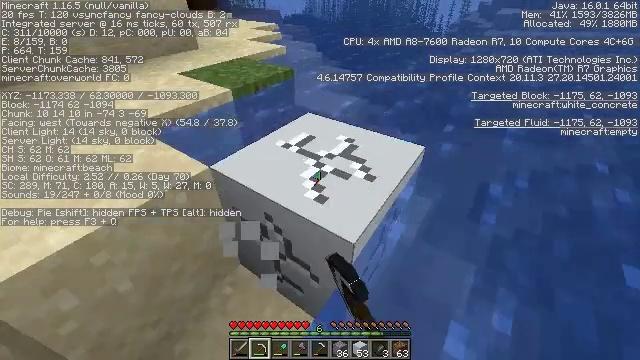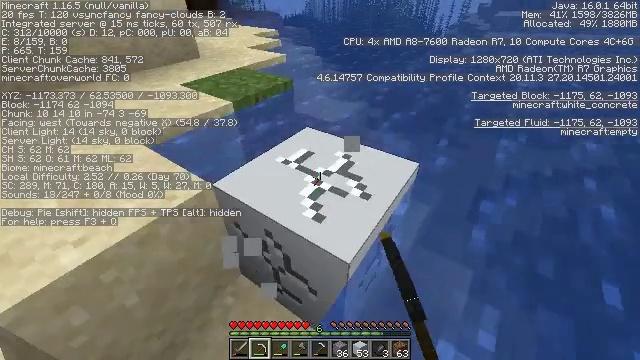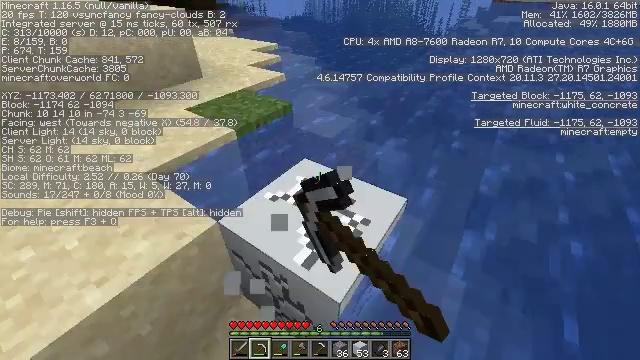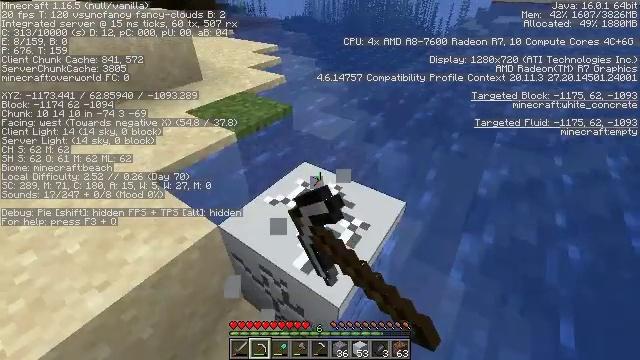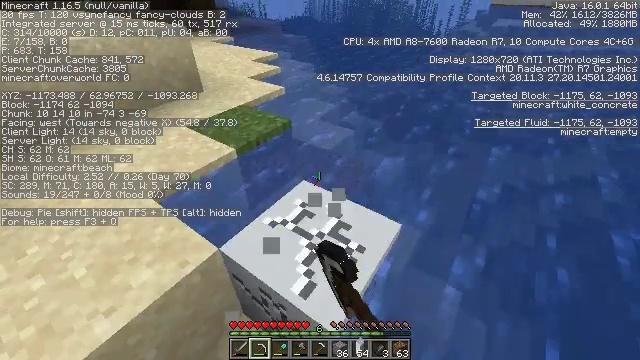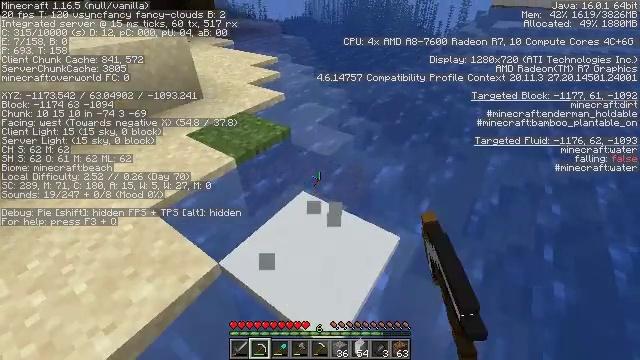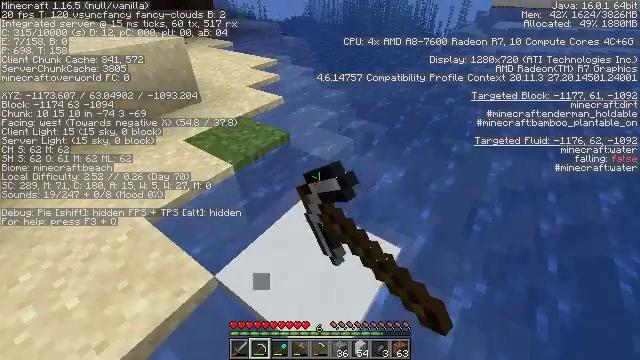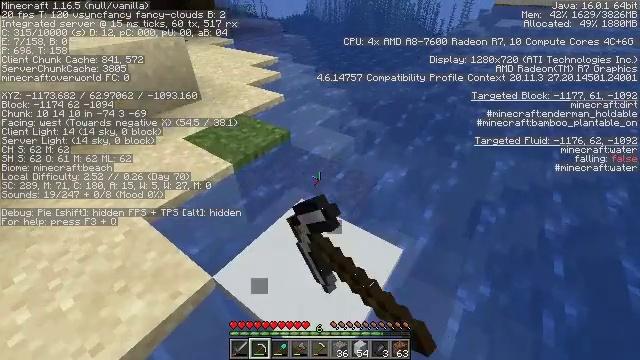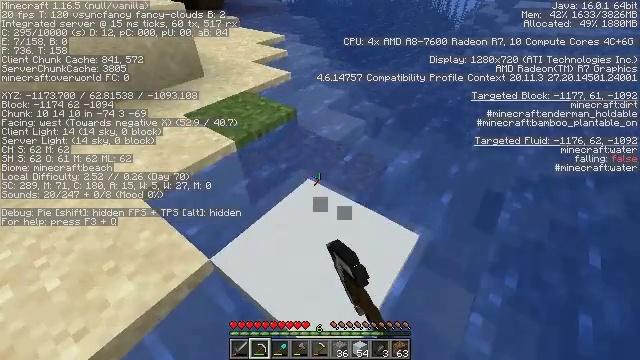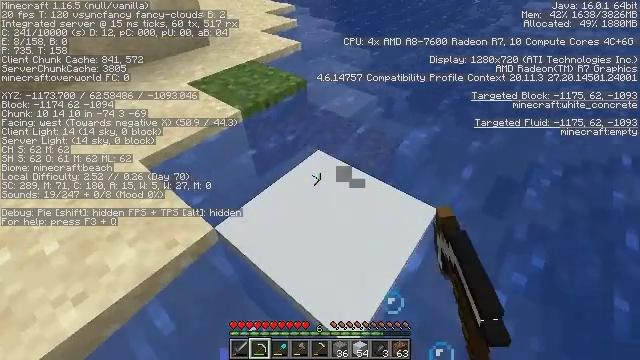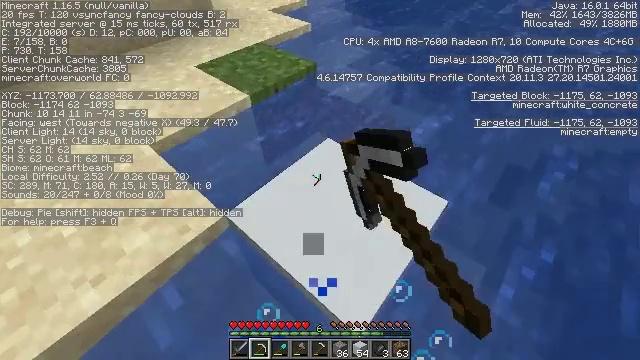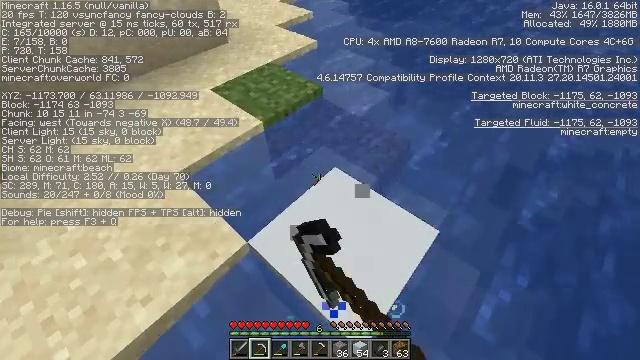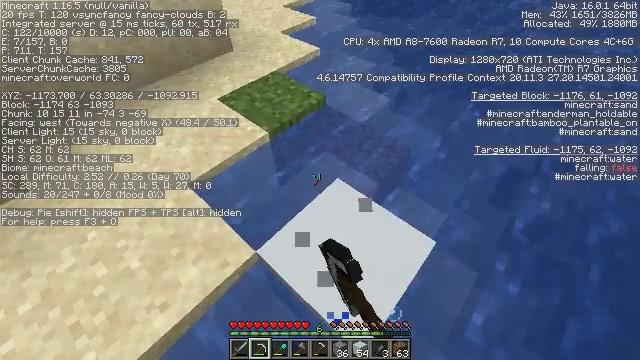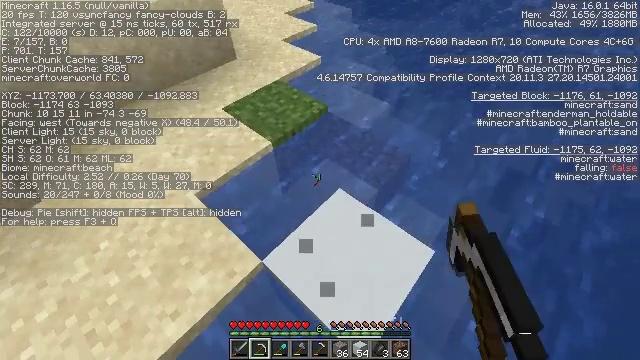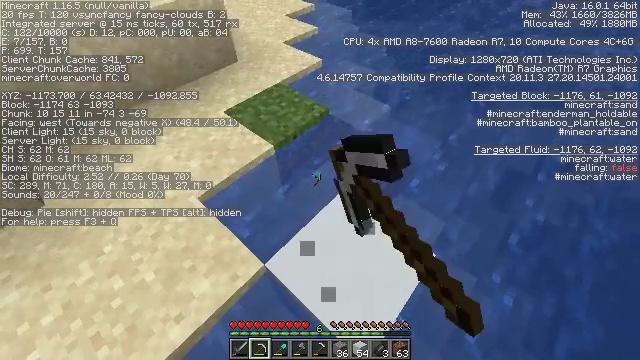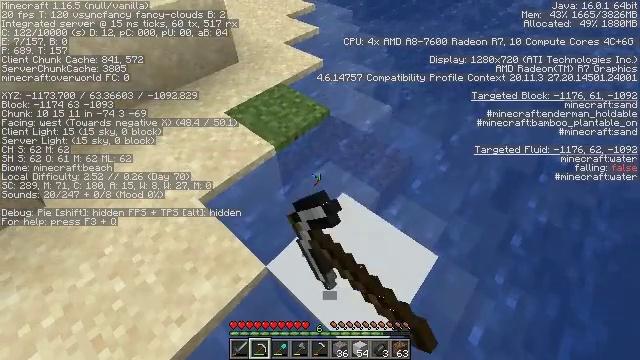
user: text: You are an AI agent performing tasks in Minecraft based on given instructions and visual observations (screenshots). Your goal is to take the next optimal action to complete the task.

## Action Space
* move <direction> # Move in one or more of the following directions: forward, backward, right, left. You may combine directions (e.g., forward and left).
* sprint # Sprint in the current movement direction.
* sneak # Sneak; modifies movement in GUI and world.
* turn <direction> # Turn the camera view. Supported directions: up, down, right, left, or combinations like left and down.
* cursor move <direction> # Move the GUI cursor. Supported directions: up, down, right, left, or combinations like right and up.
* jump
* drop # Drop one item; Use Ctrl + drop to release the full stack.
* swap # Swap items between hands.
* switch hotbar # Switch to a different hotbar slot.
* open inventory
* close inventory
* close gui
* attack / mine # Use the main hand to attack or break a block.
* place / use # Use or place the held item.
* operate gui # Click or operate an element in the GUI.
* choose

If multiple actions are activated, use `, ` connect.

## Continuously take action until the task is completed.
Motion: motion action
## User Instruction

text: Break the white concrete to gather it.
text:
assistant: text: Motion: attack / mine
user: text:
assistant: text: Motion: attack / mine
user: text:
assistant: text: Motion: move forward, attack / mine
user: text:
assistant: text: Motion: move forward, attack / mine
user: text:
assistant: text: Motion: move forward, attack / mine
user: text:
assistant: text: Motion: move forward, attack / mine
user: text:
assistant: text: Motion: move forward, attack / mine
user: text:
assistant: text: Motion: move forward, turn left and down, attack / mine
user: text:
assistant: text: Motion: move forward, turn left and down, attack / mine
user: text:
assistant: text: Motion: turn left and down, attack / mine
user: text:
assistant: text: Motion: turn down, attack / mine
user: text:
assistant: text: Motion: attack / mine
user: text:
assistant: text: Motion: attack / mine
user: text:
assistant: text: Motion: attack / mine
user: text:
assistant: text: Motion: attack / mine
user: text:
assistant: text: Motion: attack / mine
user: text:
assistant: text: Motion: attack / mine
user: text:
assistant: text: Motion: attack / mine
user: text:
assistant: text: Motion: turn right and down, attack / mine
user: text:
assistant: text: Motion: turn right and down, attack / mine
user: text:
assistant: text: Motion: turn right and down, attack / mine
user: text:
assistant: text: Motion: turn right, attack / mine
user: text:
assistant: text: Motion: turn right and up, attack / mine
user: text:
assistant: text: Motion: turn right and up, attack / mine
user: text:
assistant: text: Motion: attack / mine
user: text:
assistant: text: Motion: attack / mine
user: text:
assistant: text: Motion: attack / mine
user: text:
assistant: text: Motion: turn up, attack / mine
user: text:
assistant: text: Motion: attack / mine
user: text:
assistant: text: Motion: attack / mine